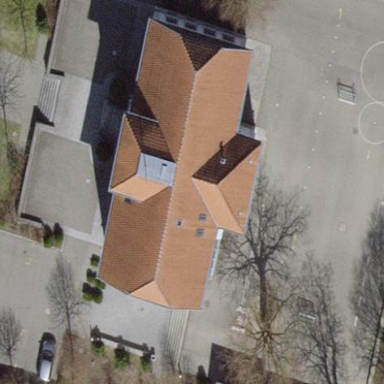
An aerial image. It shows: School building.